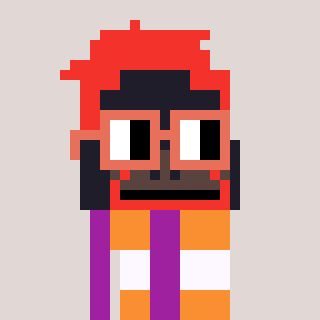
a pixel art character with square orange glasses, a orangutan-shaped head and a magenta-colored body on a warm background